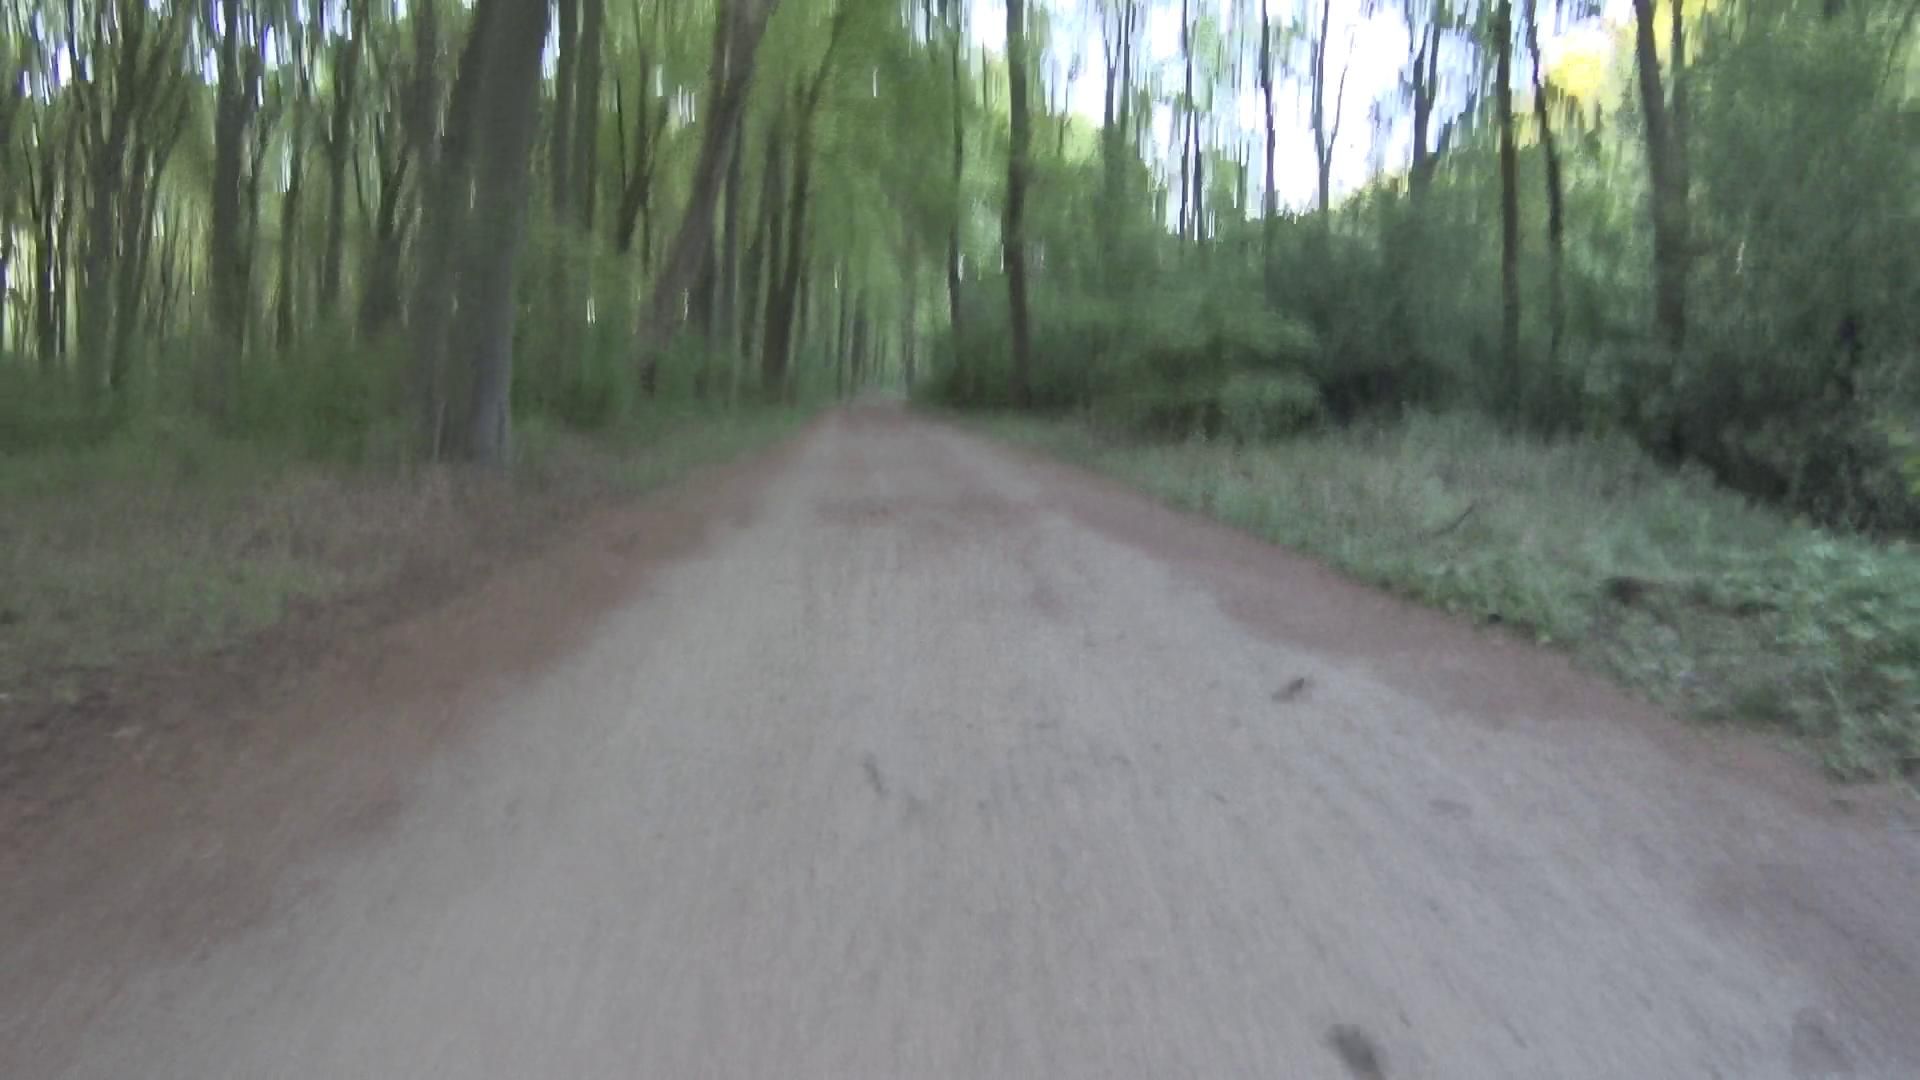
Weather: clear
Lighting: day
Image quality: slightly poor
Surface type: walking surface
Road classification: bridleway
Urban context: urban centre
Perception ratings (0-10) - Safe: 3.34, Lively: 2.35, Beautiful: 5.28, Boring: 7.47, Depressing: 3.26, Wealthy: 3.6